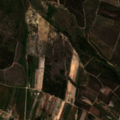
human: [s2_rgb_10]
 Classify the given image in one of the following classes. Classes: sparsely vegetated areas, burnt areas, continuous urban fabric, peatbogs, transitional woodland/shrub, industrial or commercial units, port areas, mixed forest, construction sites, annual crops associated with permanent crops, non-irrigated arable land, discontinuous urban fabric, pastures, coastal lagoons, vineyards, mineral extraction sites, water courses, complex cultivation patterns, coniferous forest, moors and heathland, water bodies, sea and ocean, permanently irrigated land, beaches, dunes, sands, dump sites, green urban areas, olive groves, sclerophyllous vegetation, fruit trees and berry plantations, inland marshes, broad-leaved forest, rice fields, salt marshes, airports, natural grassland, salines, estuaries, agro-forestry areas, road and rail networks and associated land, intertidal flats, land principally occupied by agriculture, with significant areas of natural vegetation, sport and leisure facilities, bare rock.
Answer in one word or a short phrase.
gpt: road and rail networks and associated land, complex cultivation patterns, broad-leaved forest, transitional woodland/shrub